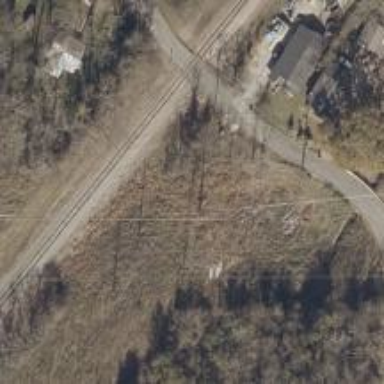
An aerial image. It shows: Power pole.